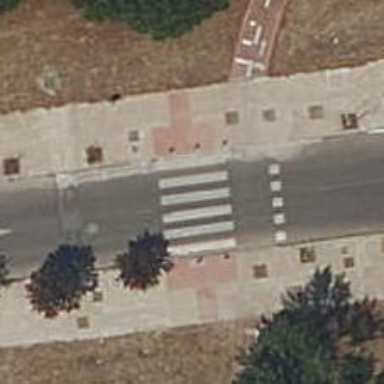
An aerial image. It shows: Uncontrolled crossing on the road.